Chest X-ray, PA view. Patient: 22 years old, sex M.
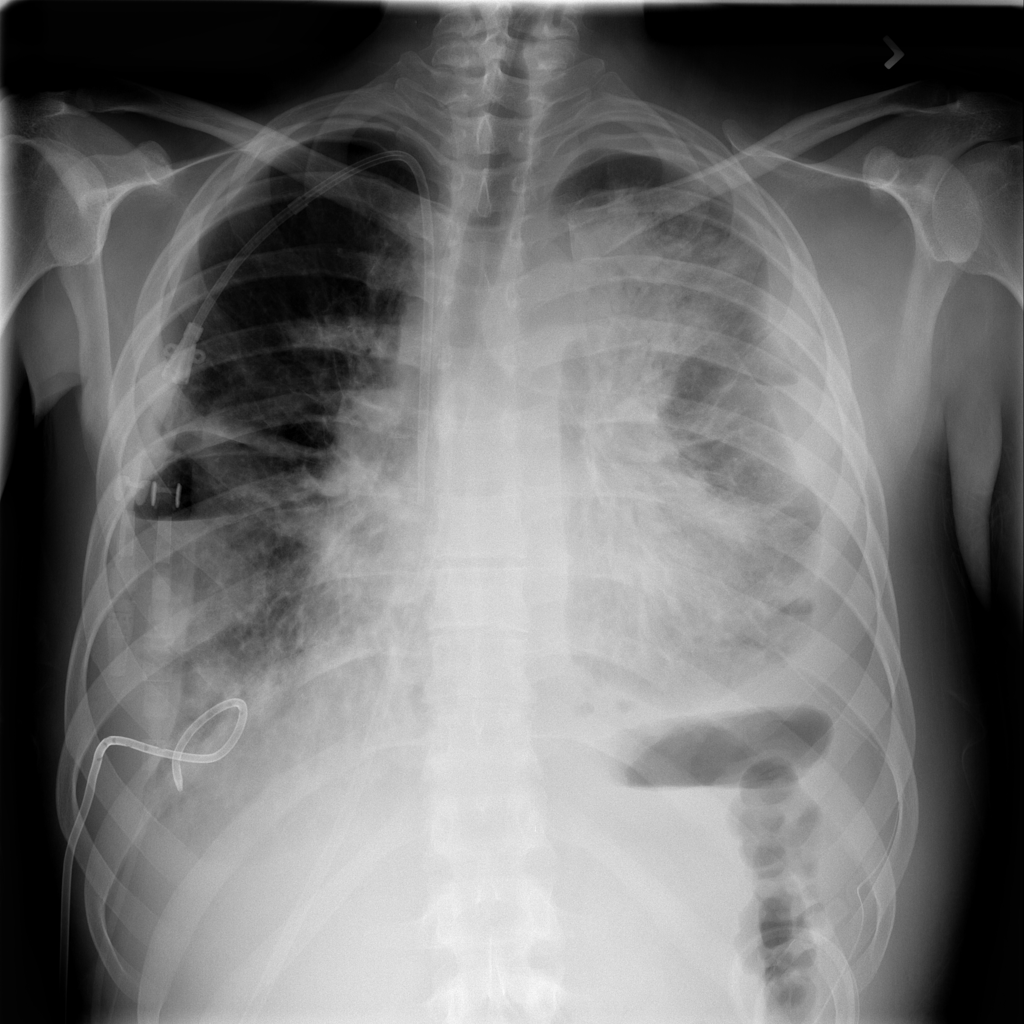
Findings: Consolidation, Effusion, Infiltration, Mass, Pleural_Thickening